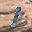
Label: 1